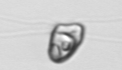
Label: flagellate_morphotype1